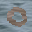
Label: 0